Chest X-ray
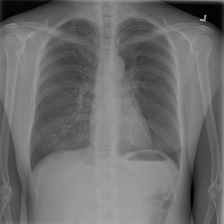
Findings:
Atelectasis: negative
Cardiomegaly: negative
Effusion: negative
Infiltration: positive
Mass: negative
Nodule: negative
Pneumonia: negative
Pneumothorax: negative
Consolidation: negative
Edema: negative
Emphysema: negative
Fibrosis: negative
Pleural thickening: negative
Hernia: negative